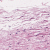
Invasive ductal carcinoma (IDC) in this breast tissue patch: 0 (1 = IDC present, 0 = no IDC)